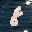
Label: 8